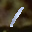
Label: 1